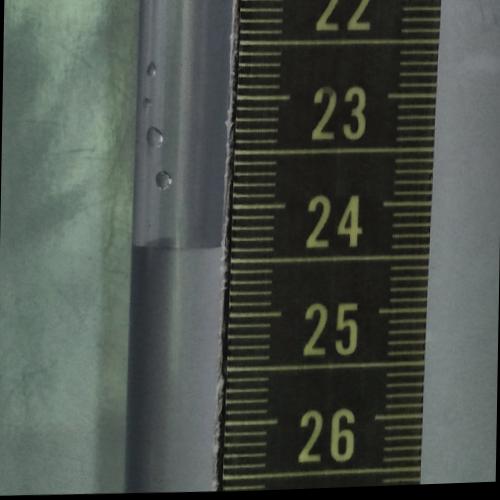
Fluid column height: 24.4 cm